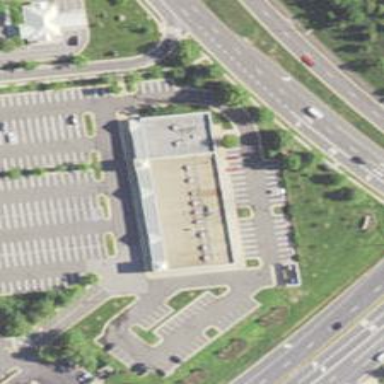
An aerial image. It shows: Post office.